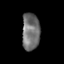
Tissue: skin
Cell type: Epithelial cells
Senescence score: 0.2096
Nuclear area (px): 643
Mean DAPI intensity: 113.397